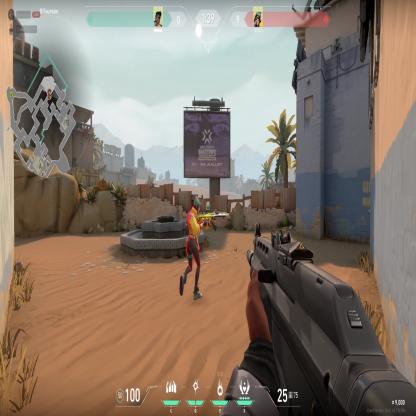
Label: enemy